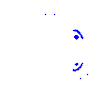
Particle: pion